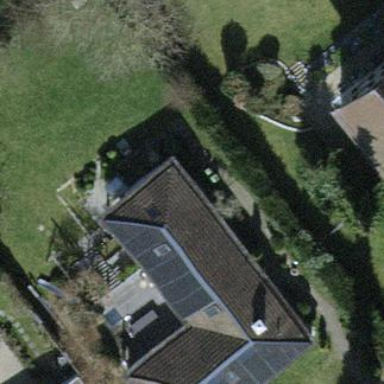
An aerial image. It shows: Detached building with tiled roof.